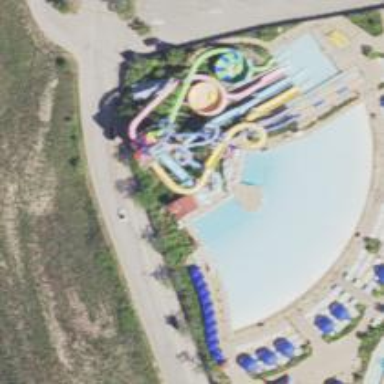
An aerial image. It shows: Water slide attraction.